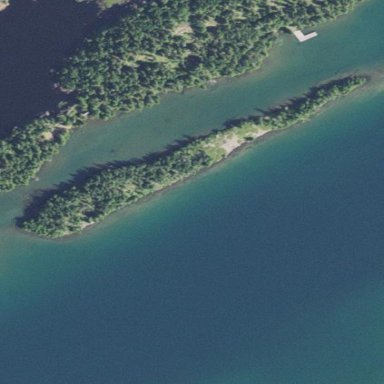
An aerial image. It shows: Islet.